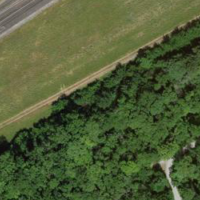
EUNIS habitat code: 41
Species observed at this site:
Cichorium intybus